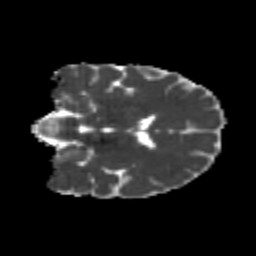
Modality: MD
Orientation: coronal
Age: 22
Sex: female
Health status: healthy
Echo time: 0.074 s